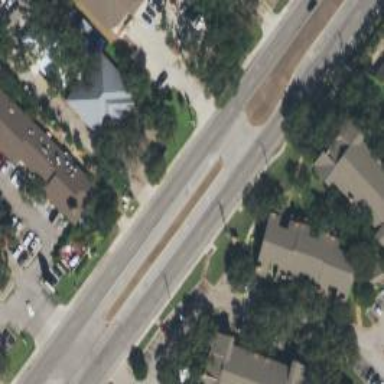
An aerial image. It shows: Asphalt road with primary link designation.